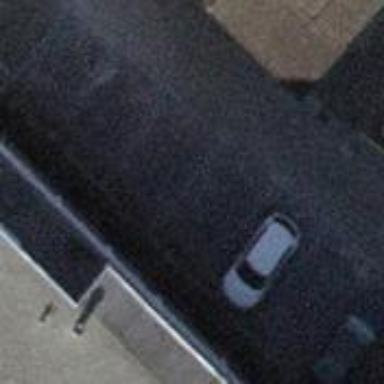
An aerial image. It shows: Parking available on the street side.